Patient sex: M
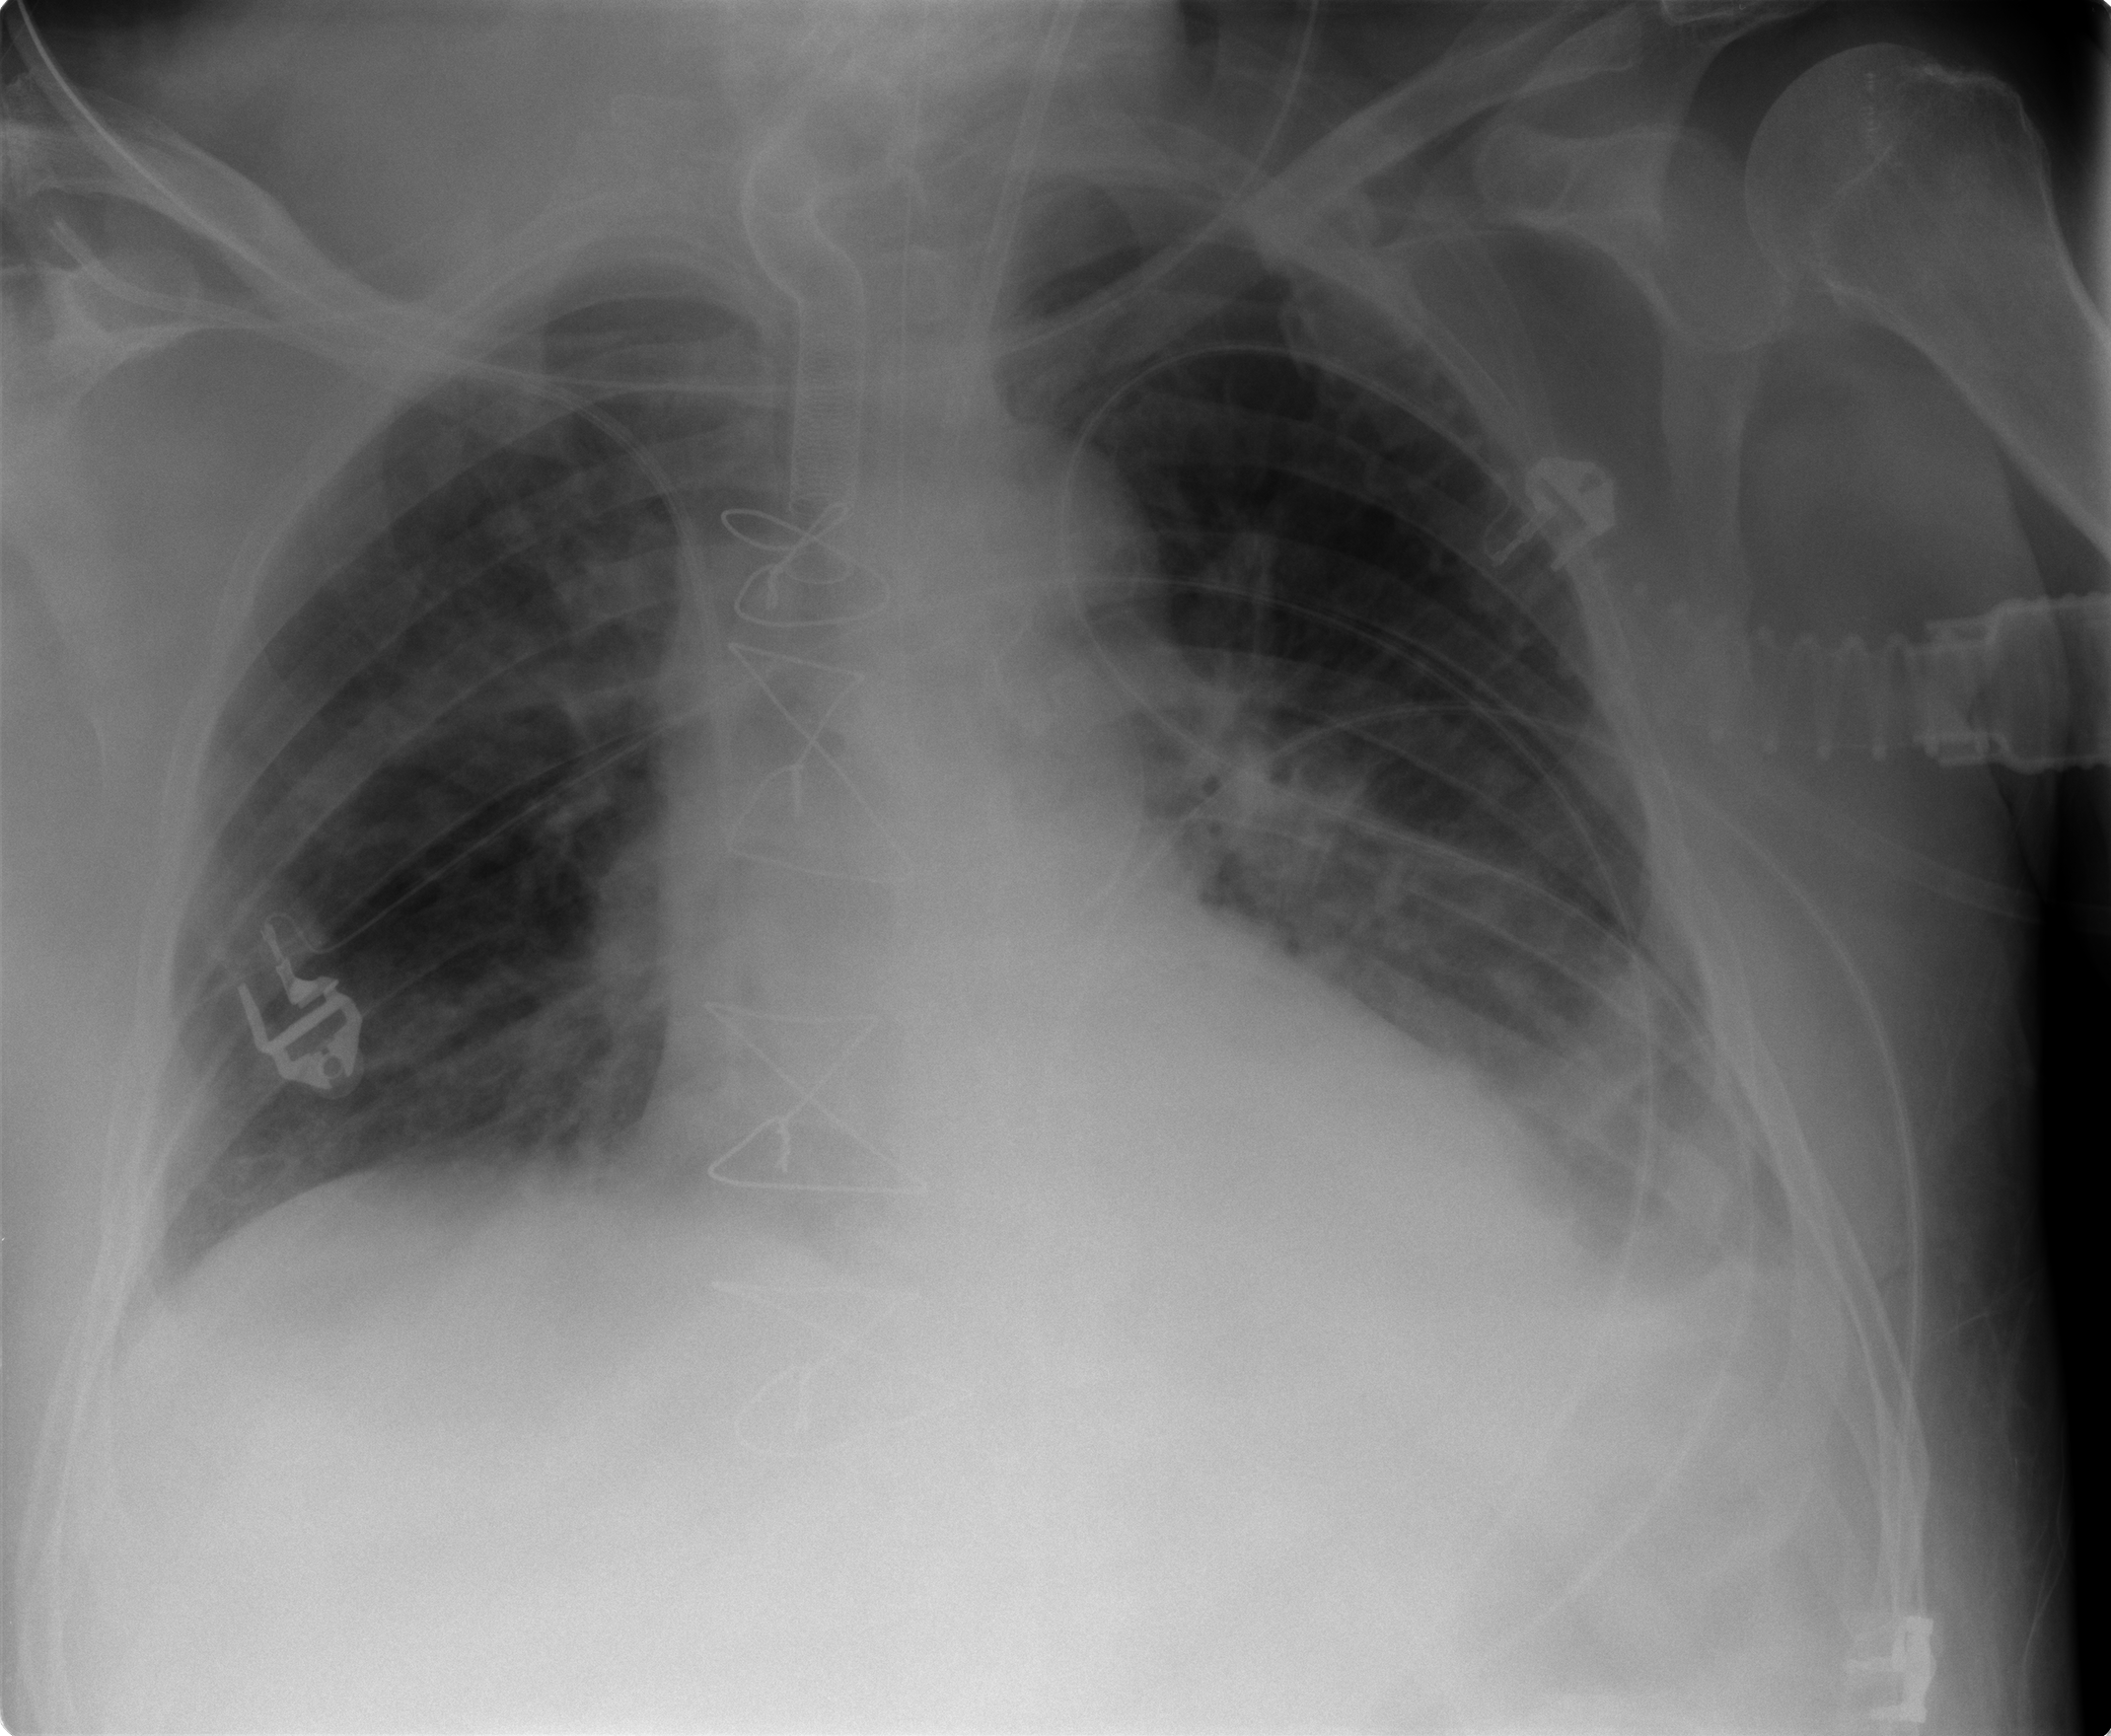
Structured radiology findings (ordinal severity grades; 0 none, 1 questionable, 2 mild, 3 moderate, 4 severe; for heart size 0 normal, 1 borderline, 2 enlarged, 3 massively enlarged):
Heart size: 2
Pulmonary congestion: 3
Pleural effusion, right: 1
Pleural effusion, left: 2
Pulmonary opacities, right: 2
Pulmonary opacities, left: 2
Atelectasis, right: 2
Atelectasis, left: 2